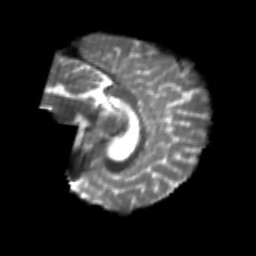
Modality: T2w
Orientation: sagittal
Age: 20
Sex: female
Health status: healthy
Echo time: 0.074 s